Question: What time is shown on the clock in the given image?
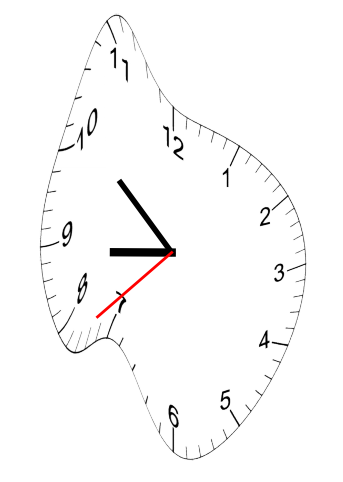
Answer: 08:51:38